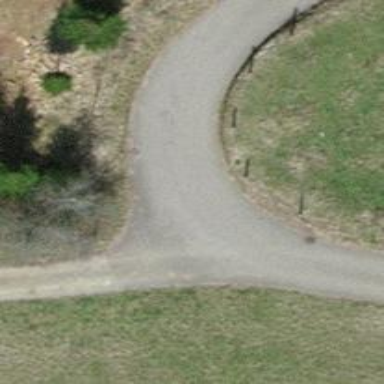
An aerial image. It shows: Unclassified road.